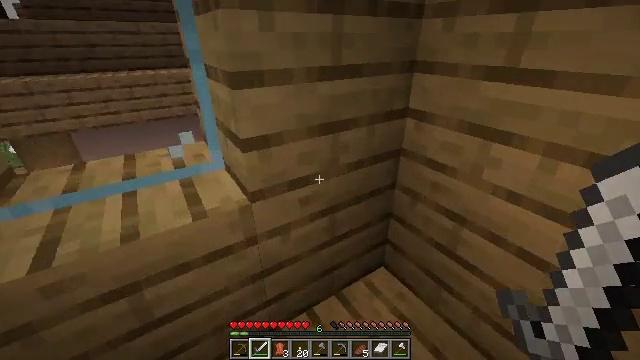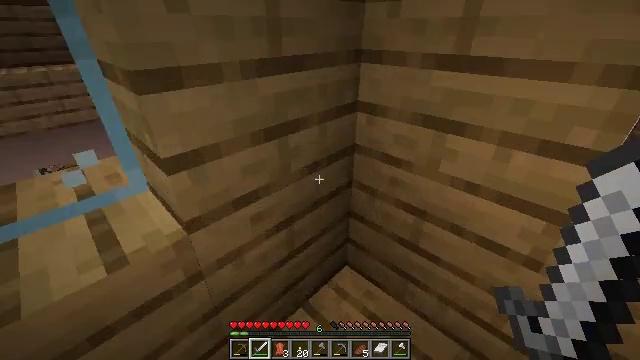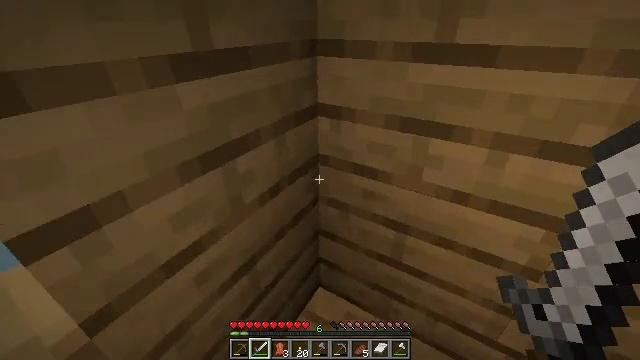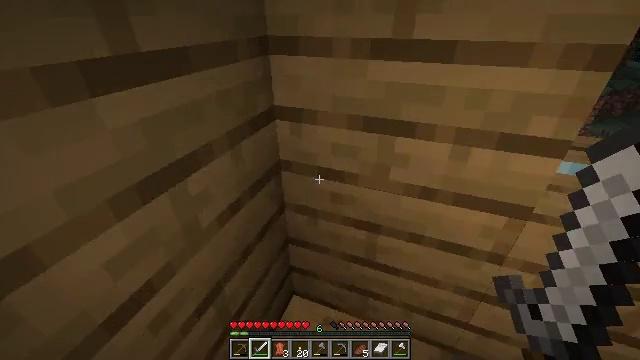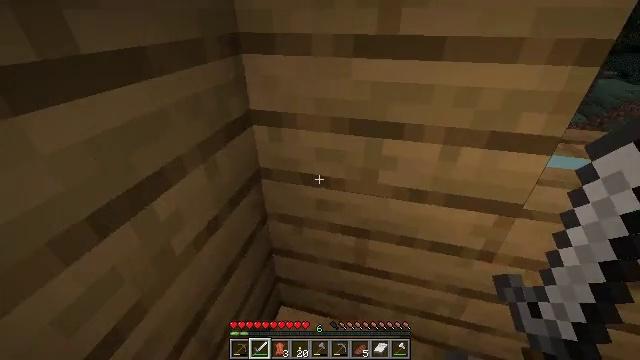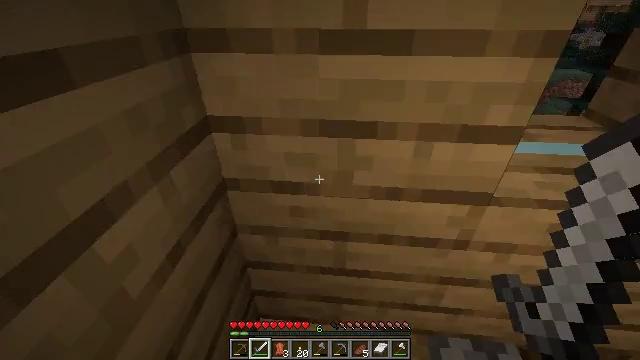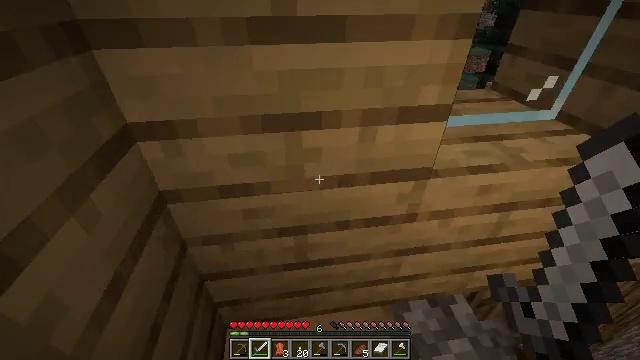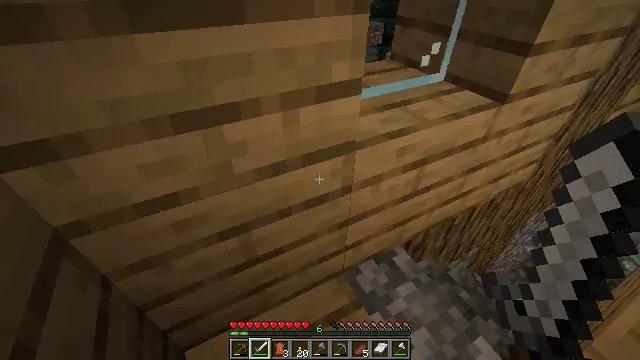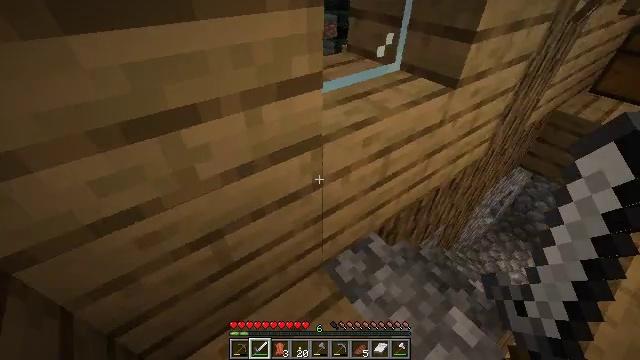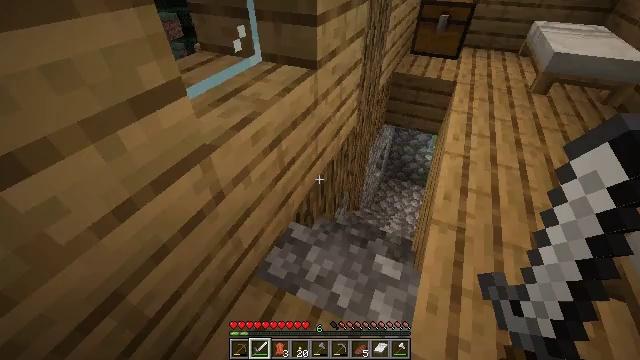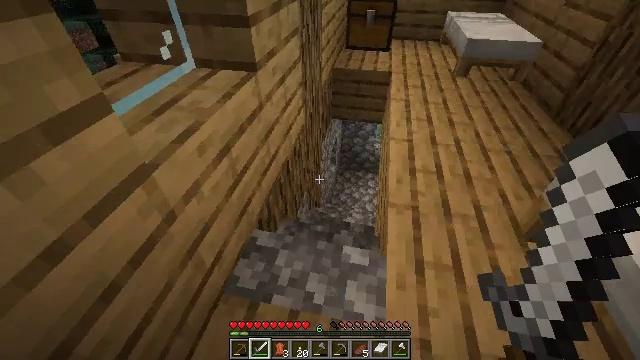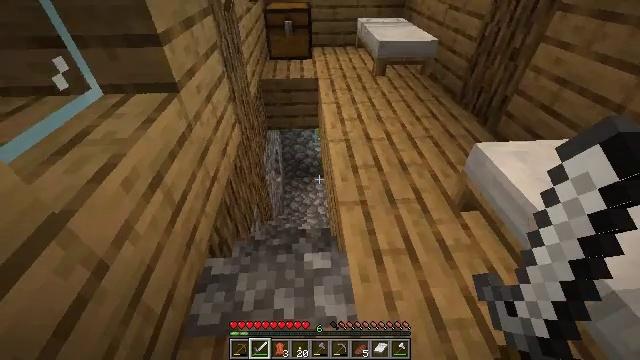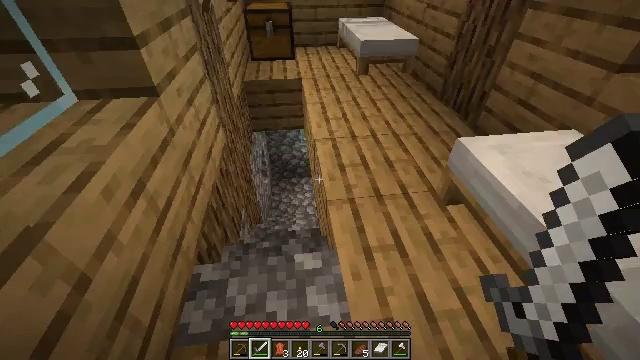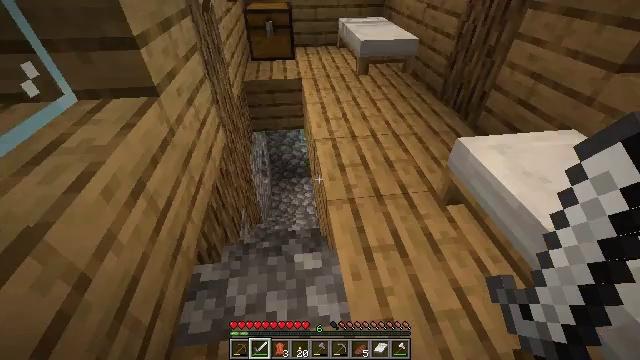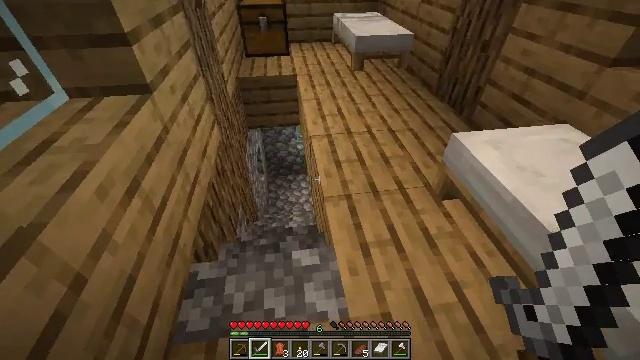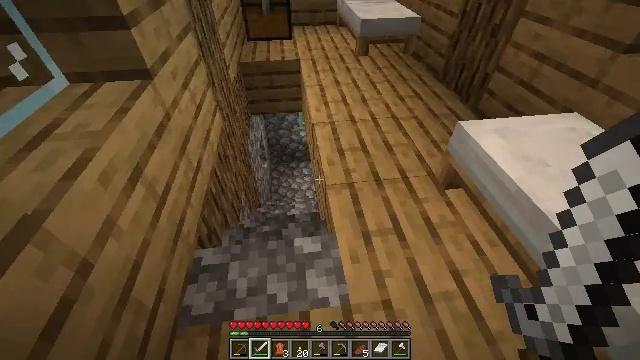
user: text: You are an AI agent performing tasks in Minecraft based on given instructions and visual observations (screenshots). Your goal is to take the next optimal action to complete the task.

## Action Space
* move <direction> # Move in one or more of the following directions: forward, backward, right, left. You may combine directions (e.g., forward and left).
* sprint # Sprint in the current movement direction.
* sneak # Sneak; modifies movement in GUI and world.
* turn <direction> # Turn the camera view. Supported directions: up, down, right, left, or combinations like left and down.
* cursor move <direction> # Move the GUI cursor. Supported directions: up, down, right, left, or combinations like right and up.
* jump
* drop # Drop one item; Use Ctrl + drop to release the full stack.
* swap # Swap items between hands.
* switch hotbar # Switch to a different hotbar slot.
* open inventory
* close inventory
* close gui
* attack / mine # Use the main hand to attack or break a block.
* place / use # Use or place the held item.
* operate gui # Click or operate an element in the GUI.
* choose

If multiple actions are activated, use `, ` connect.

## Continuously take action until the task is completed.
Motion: motion action
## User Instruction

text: Mine a hay block from the field.
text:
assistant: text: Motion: move forward, turn right and down
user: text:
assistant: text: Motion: move forward, turn right and down
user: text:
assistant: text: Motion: turn right and down
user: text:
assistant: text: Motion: turn right
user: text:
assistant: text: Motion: turn right and down
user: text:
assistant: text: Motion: turn right and down
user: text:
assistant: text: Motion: turn right and down
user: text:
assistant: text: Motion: turn right and down
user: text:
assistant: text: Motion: turn right and down
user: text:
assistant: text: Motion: turn right
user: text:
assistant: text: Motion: turn right and up
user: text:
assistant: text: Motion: turn right
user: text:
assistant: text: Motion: no_op
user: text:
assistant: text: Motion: turn right
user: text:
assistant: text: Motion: move forward, turn down
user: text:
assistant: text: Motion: move forward, turn down
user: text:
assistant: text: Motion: move forward
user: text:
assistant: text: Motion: move forward
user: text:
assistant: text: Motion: move forward
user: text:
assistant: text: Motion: move forward
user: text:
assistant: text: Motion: move forward
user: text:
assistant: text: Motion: move forward, turn left
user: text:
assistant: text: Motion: move forward, turn left
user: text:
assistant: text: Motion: move forward, turn left
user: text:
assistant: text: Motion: move forward, turn left
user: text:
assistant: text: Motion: move forward, turn left
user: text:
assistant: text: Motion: move forward, turn left
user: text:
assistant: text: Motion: move forward, turn left
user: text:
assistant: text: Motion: move forward
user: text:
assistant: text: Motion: move forward